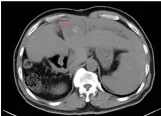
Multistage liver-enhanced CT and gadoxetate disodium-enhanced MRI scans of the liver showed that S3 and S4 occupied the liver at the first visit. The red arrow indicates an intrahepatic tumor. (A) Initiation-CT image in the period of non-contrast scan.
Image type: radiology (ct)